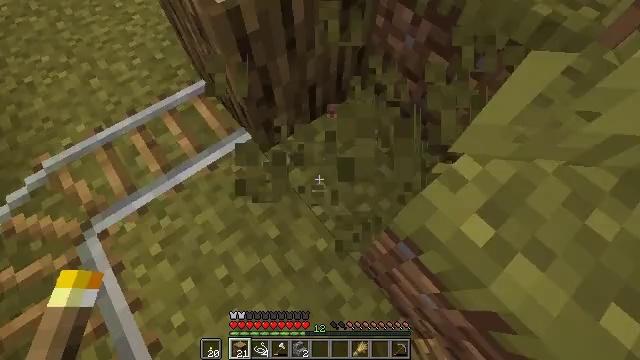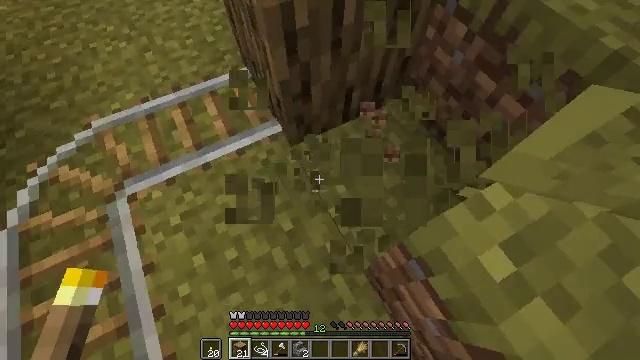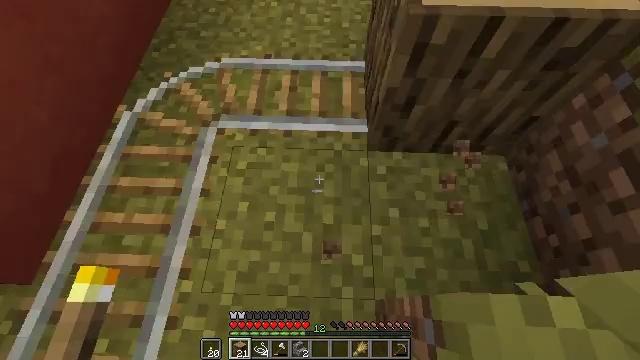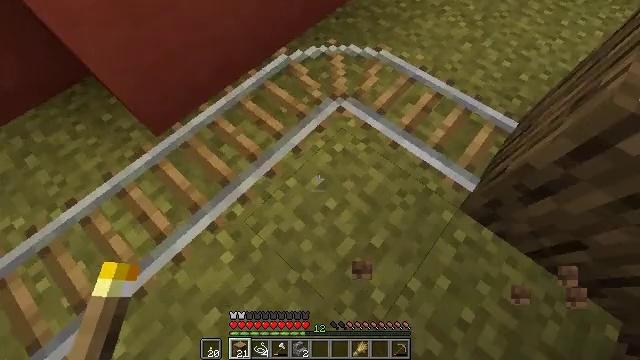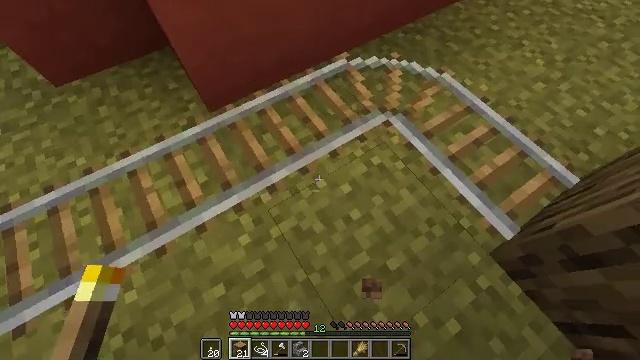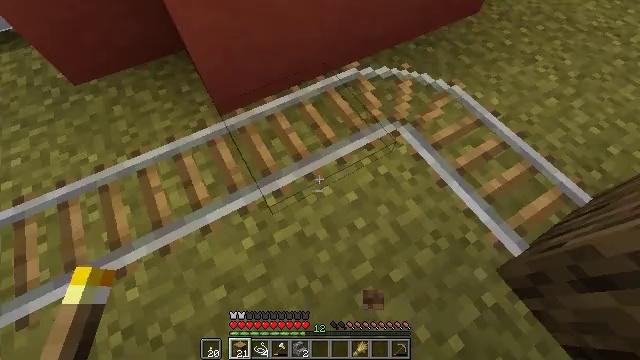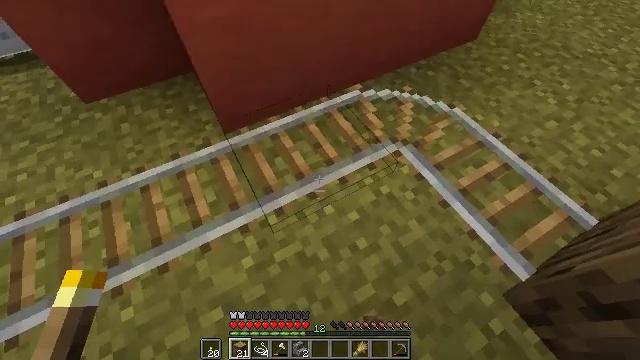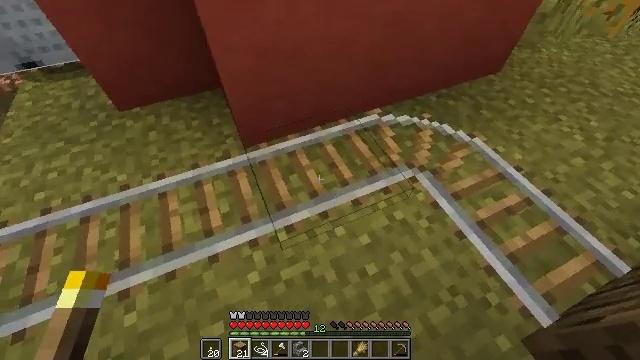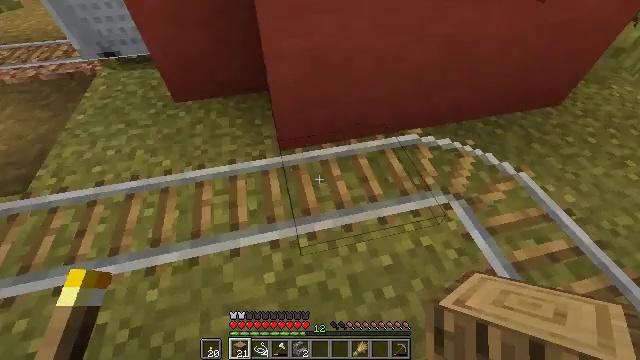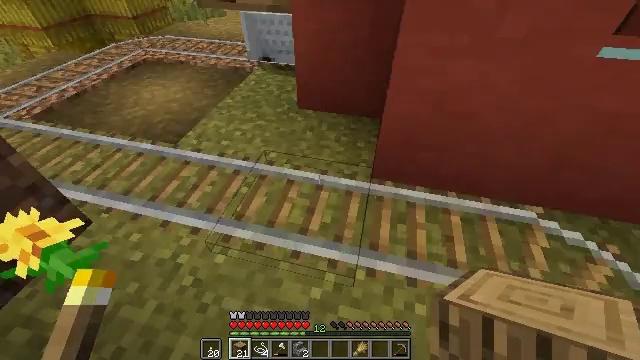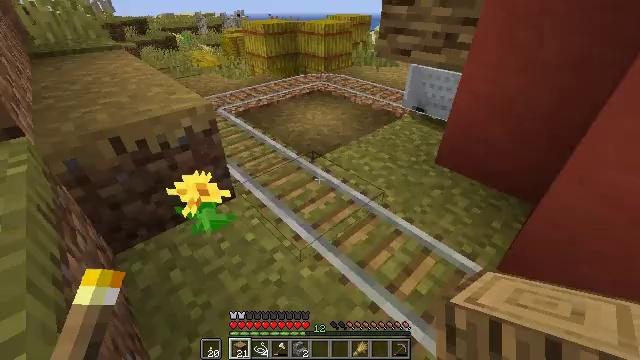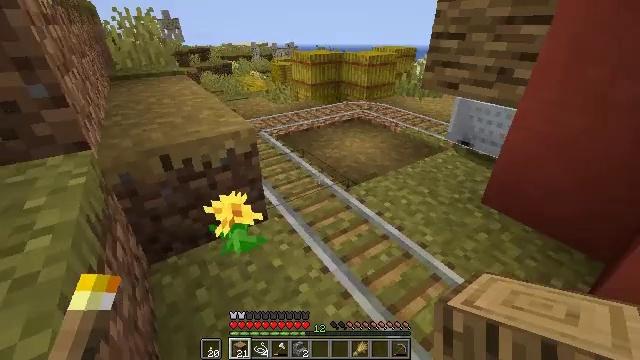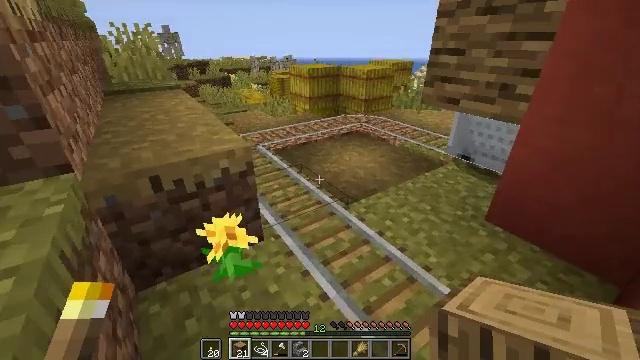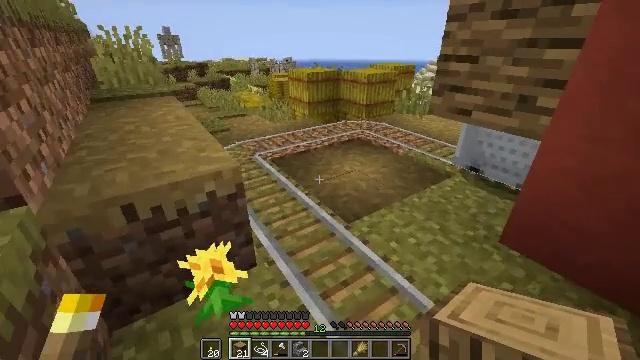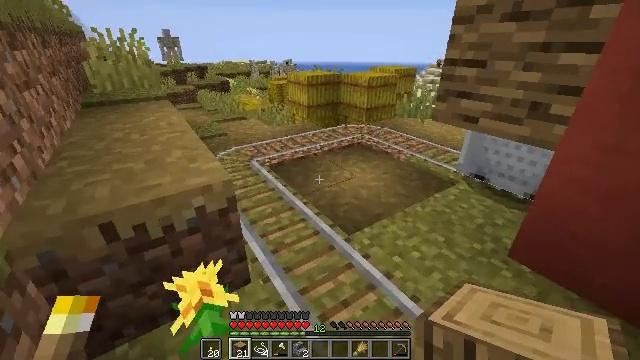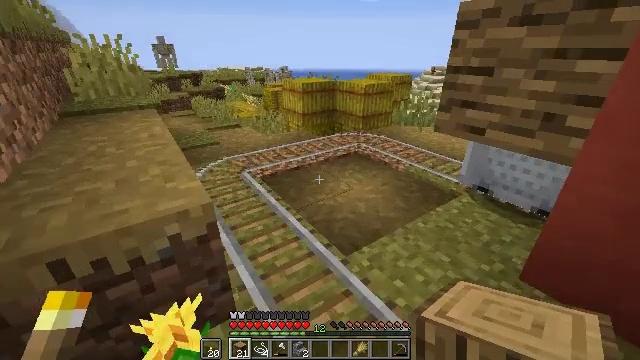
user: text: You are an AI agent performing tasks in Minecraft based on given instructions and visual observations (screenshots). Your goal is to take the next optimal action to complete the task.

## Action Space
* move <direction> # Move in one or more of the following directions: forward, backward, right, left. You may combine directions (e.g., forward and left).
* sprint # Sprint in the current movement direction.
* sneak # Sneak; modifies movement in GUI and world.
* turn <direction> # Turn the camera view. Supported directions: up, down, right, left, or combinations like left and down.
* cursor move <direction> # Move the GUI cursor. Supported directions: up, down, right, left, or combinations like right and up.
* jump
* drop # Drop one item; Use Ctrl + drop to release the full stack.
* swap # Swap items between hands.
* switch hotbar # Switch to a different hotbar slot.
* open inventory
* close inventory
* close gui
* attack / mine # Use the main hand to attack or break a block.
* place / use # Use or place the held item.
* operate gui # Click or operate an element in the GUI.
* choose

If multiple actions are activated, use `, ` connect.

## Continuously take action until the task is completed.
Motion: motion action
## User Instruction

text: Harvest red terracotta.
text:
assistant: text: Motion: turn left, attack / mine
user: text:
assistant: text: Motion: turn left, attack / mine
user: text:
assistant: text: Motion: turn left
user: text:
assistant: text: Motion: turn left and up
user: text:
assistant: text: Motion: turn left and up
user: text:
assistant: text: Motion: turn up
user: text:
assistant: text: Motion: turn left and up
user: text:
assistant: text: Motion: turn left and up
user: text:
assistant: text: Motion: turn left and up
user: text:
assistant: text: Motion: turn left and up
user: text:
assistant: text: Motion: move forward, turn left and up
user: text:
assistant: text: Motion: move forward, turn up
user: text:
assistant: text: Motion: move forward
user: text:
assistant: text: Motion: move forward
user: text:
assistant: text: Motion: move forward, turn up
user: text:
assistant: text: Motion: move forward, sprint, turn right
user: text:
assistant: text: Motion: move forward, sprint, turn right
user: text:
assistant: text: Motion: move forward, sprint, turn right
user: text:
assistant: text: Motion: move forward, sprint, turn right
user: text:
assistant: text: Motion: move forward, turn right
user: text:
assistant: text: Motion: move forward, turn right
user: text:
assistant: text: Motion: move forward, sprint
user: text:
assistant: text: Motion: move forward, sprint, turn right
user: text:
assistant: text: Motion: move forward, sprint, turn right
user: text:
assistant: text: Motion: move forward, sprint, turn right
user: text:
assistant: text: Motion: move forward, turn right
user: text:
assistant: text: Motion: move forward, turn right
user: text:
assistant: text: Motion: move forward, turn right
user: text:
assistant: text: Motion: move forward and move left, turn right and up
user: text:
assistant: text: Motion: move forward and move left, turn right